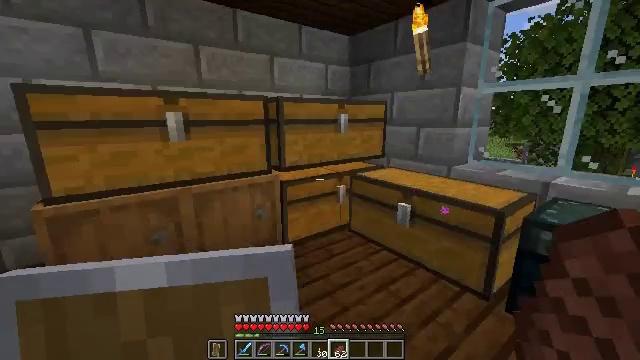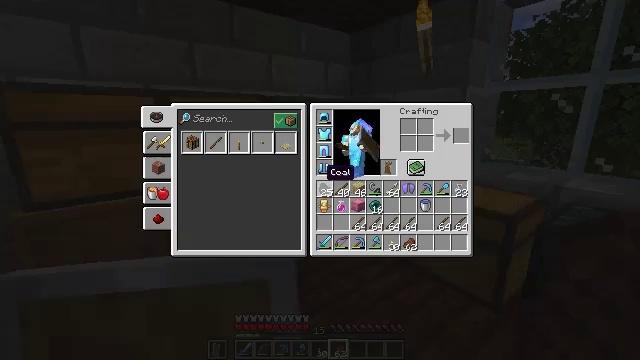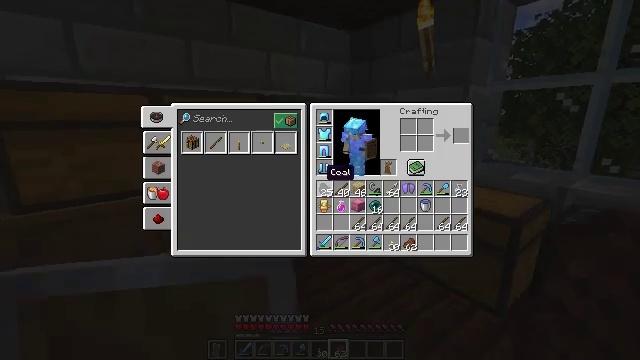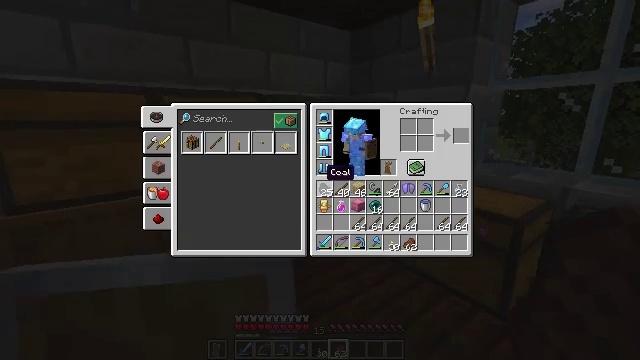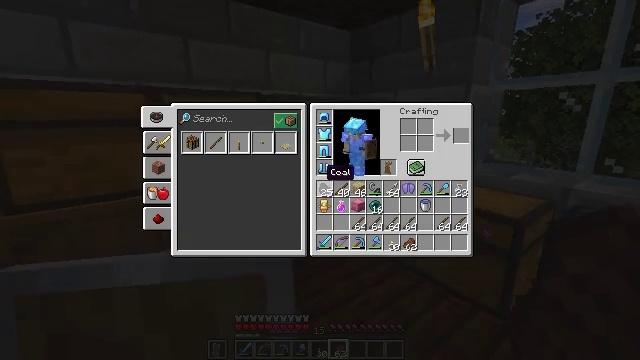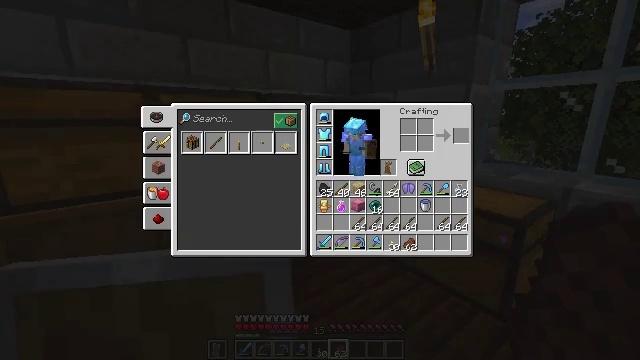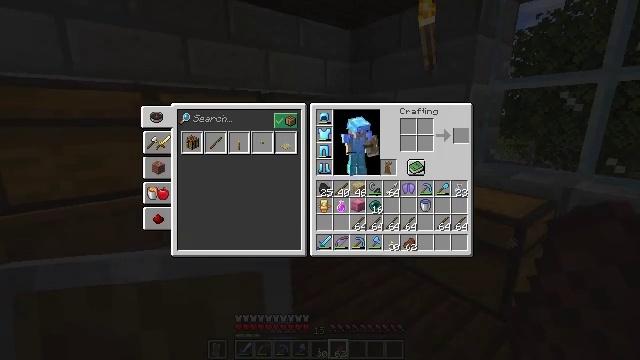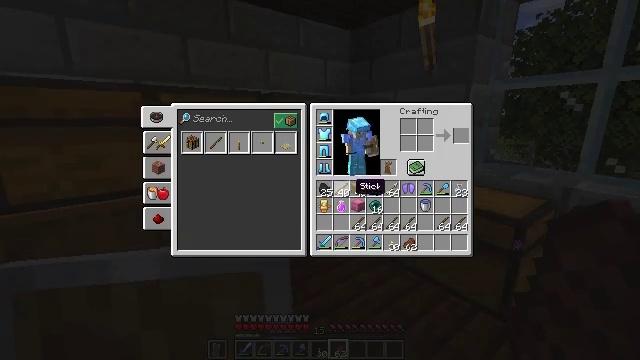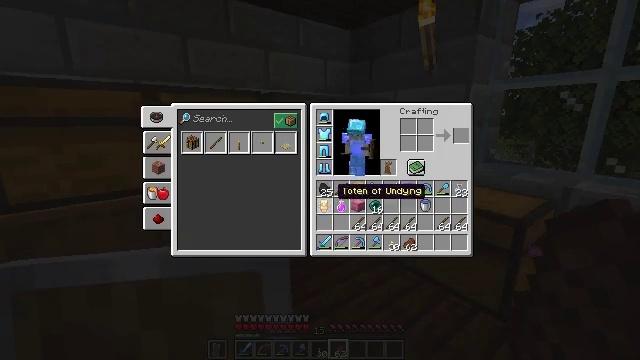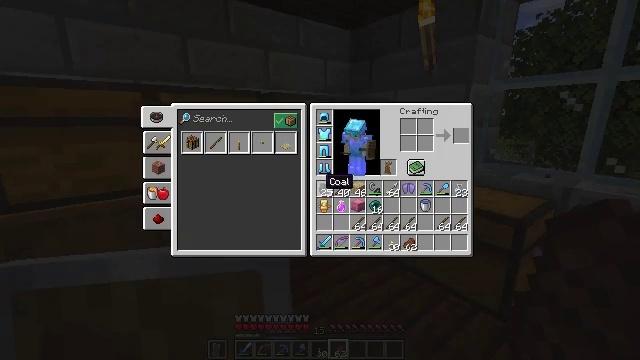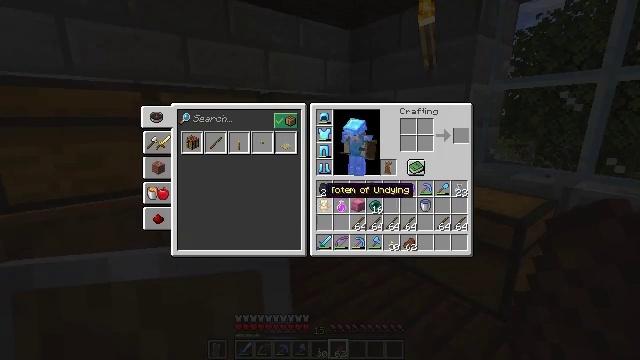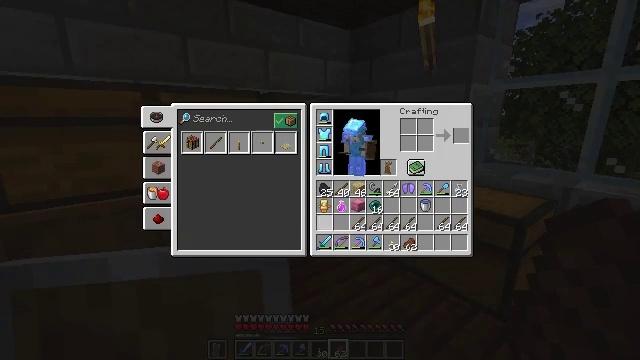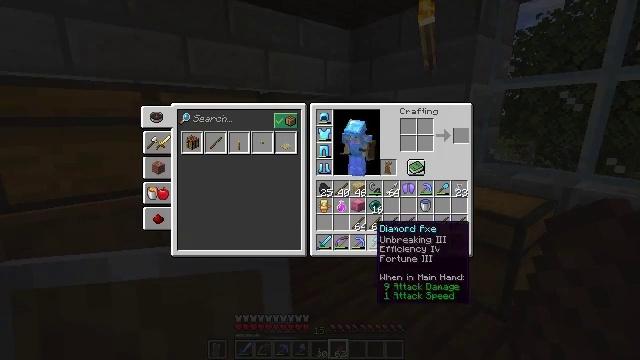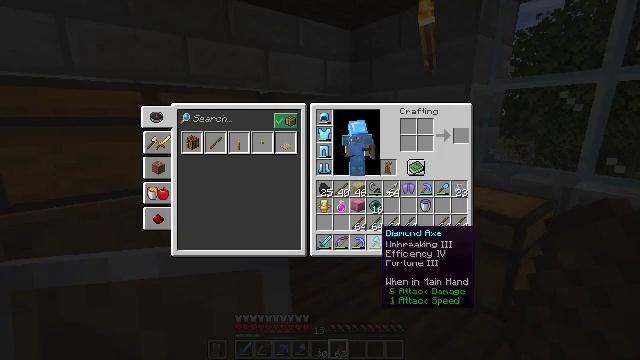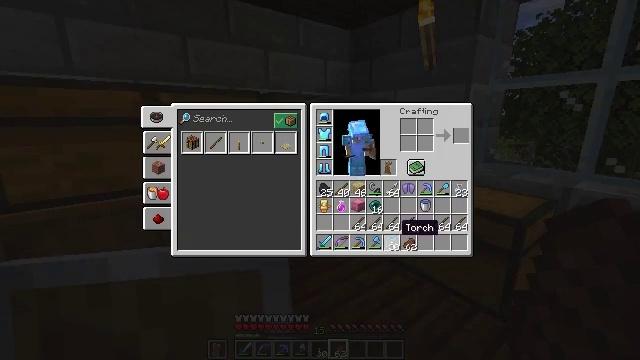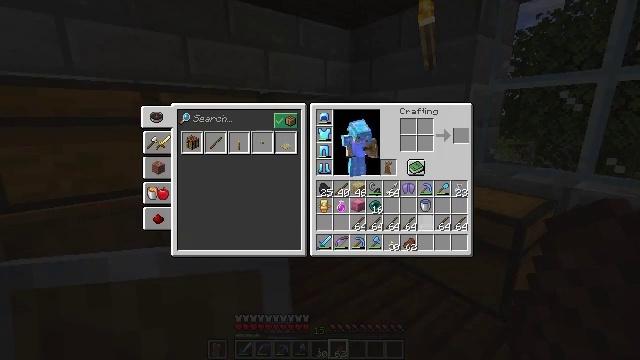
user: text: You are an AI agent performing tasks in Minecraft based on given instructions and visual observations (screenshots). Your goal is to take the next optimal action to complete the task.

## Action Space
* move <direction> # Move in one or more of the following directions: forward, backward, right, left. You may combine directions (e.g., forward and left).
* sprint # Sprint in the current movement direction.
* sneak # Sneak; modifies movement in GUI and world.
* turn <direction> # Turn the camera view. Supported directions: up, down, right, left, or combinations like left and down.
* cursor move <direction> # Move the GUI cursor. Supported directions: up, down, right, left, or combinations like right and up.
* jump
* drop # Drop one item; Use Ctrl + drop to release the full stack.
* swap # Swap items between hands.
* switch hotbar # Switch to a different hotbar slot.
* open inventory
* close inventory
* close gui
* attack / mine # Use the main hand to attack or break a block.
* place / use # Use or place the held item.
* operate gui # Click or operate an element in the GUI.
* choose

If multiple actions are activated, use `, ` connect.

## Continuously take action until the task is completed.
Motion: motion action
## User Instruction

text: Make a beehive on a crafting table.
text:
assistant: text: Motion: close inventory
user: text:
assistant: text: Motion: close inventory
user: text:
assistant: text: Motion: open gui
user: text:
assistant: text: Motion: no_op
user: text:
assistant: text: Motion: cursor move right and up
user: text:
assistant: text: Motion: no_op
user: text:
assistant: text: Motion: cursor move left and down
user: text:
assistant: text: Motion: cursor move left
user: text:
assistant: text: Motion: cursor move left and up
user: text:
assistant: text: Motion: cursor move down
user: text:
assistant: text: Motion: cursor move right and down
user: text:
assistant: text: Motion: cursor move right and down
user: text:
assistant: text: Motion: no_op
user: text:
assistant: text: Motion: cursor move right
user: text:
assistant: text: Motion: cursor move right and up
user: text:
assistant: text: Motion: cursor move right
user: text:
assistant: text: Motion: cursor move right
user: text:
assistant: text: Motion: no_op
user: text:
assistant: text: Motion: cursor move left
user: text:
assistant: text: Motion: cursor move left
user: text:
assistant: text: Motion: cursor move left
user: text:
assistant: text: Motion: cursor move left
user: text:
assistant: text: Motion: cursor move left
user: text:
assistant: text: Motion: cursor move right and up
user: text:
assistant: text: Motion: cursor move right and up
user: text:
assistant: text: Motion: no_op
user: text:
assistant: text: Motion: no_op
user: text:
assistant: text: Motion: cursor move right and down
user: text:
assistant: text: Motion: cursor move right and down
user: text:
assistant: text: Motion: cursor move left